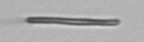
Label: fiber